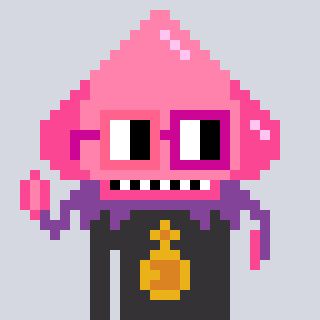
a pixel art character with square pink and red glasses, a squid-shaped head and a grayscale-colored body on a cool background